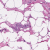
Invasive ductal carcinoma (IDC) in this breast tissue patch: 0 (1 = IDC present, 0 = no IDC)